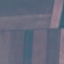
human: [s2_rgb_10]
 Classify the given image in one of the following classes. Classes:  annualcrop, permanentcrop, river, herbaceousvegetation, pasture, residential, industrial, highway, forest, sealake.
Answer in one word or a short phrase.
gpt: AnnualCrop